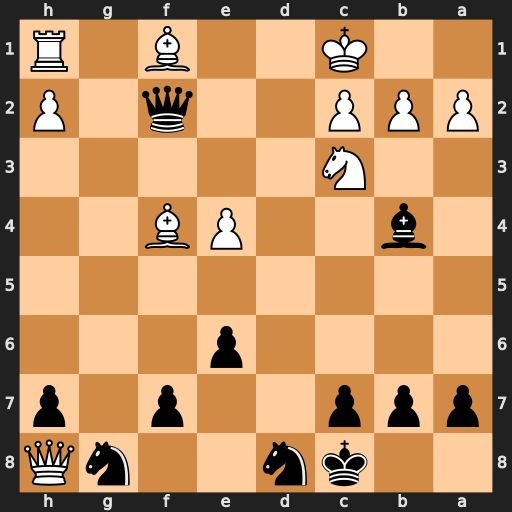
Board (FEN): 2kn2nQ/ppp2p1p/4p3/8/1b2PB2/2N5/PPP2q1P/2K2B1R
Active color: b
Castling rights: -
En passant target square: -
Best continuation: Qxf4+ Kb1 Qf3 Bg2 Qxg2